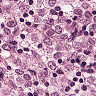
Metastatic tissue present: yes